Field crop: maize
Growth stage: 1
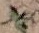
Species: atriplex